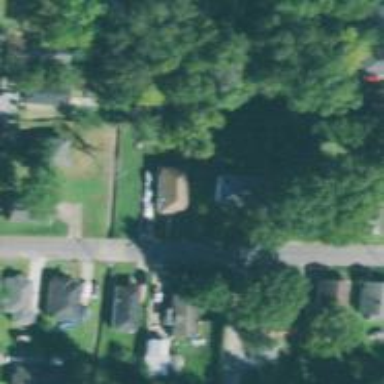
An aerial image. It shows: Residential road.